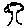
Label: tree